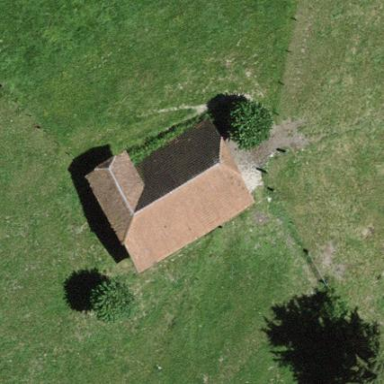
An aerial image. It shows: Cabin is depicted in the image.